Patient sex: F
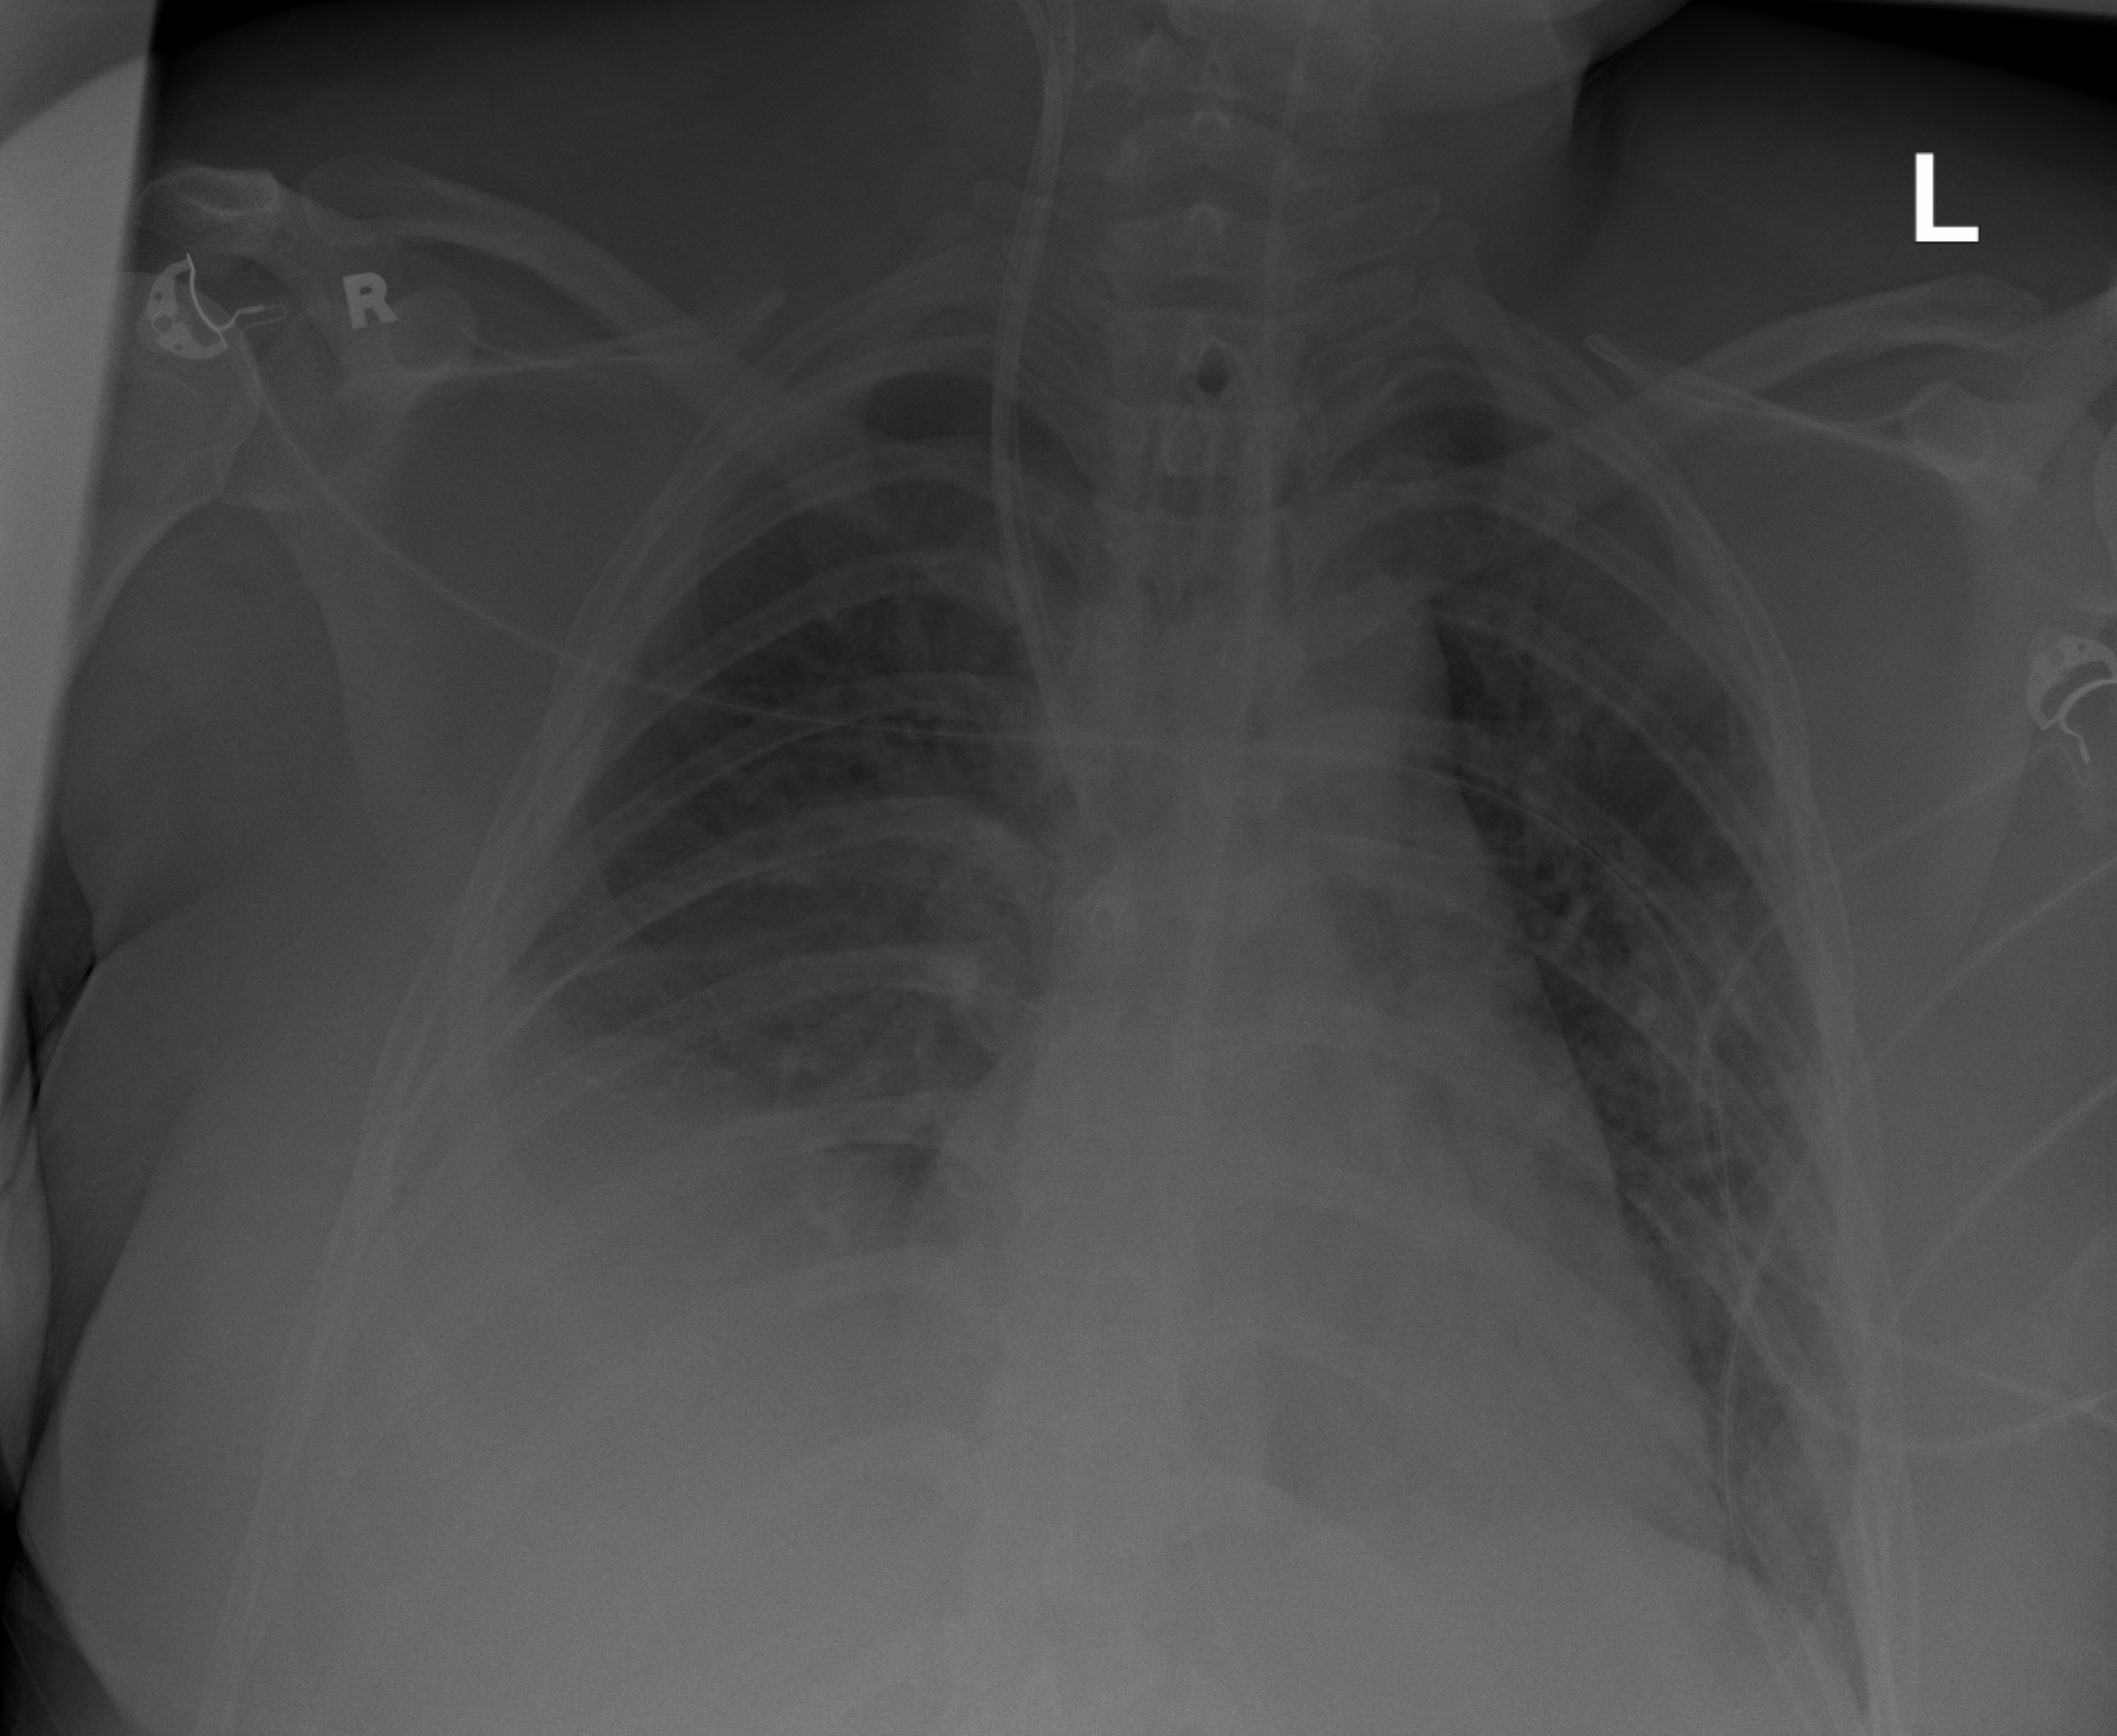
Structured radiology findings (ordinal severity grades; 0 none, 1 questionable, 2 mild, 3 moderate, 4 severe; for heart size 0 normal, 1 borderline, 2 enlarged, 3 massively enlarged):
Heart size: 0
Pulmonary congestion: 0
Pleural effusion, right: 2
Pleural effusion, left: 0
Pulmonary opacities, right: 2
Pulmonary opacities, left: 1
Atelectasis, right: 3
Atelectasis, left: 0